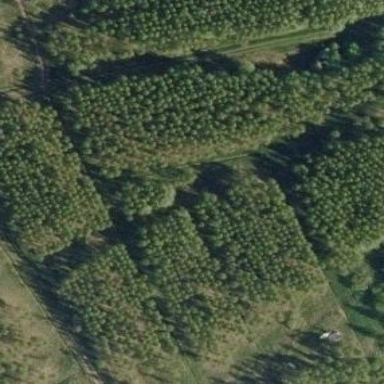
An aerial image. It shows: Plant nursery specializing in trees.